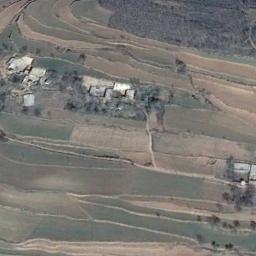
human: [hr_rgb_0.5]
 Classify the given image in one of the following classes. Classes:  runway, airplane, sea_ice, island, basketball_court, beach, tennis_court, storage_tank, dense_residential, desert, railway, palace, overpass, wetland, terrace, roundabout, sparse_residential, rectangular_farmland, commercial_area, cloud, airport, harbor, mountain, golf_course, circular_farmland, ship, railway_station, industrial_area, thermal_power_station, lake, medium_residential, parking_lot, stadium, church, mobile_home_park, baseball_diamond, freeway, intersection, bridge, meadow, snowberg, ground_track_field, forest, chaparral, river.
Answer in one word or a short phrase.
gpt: terrace